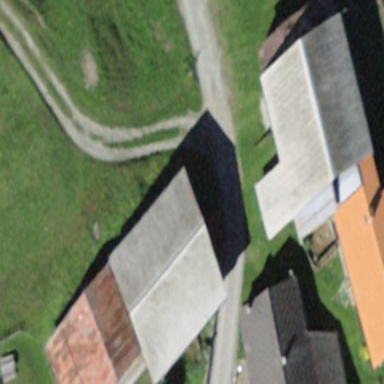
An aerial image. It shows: Simple house.